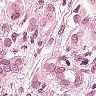
Metastatic tissue present: yes